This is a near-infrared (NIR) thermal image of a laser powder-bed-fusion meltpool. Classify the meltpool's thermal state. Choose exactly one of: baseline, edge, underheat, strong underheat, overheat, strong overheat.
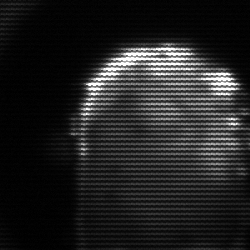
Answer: baseline